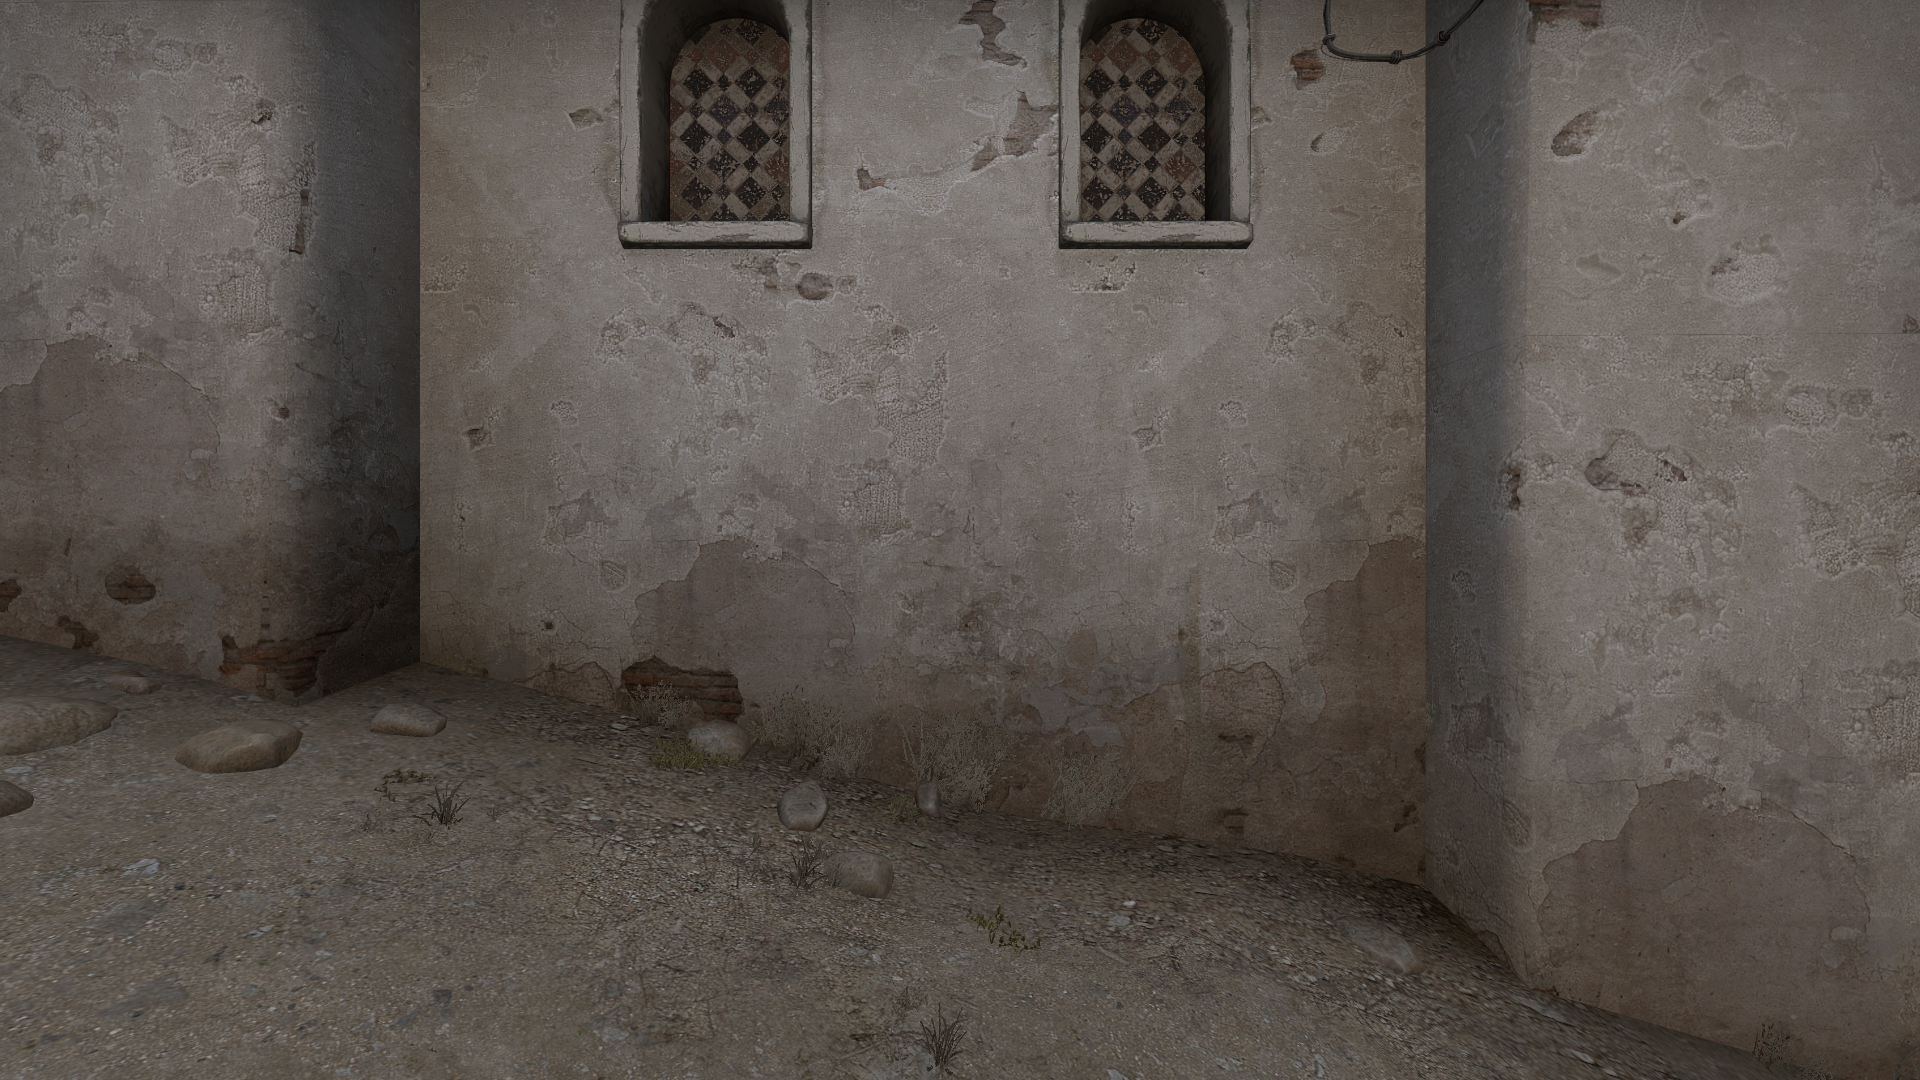
Map: de_dust2